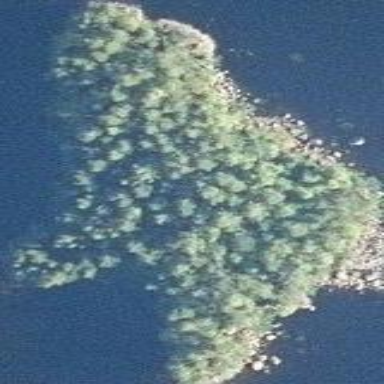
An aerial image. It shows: Islet.